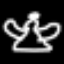
Label: angel